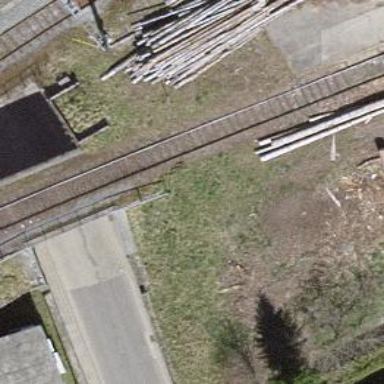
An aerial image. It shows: Railway bridge leading to rail yard.